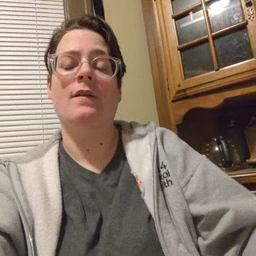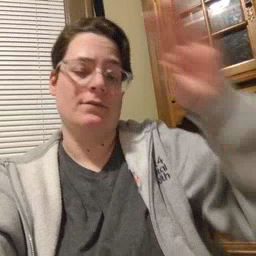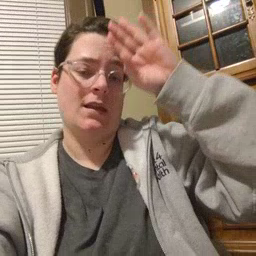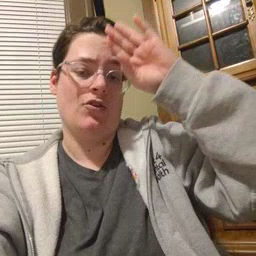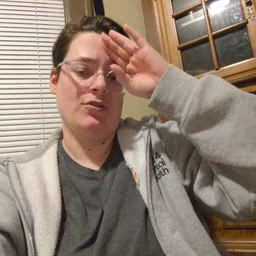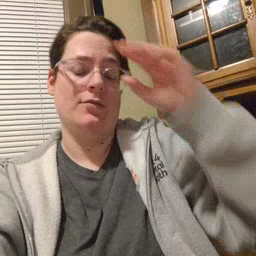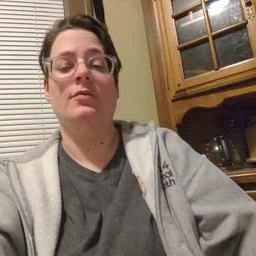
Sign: fireman